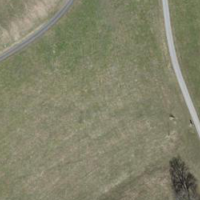
EUNIS habitat code: 24
Species observed at this site:
Chrysotoxum bicincta